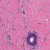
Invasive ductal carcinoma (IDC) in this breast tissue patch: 0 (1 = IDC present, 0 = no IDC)